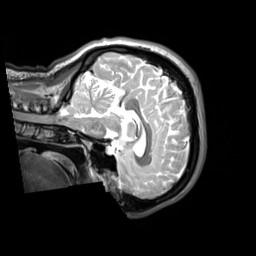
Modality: T2w
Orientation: sagittal
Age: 28
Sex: male
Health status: ill
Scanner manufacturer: siemens
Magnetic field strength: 3 T
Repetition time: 2.8 s
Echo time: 0.326 s